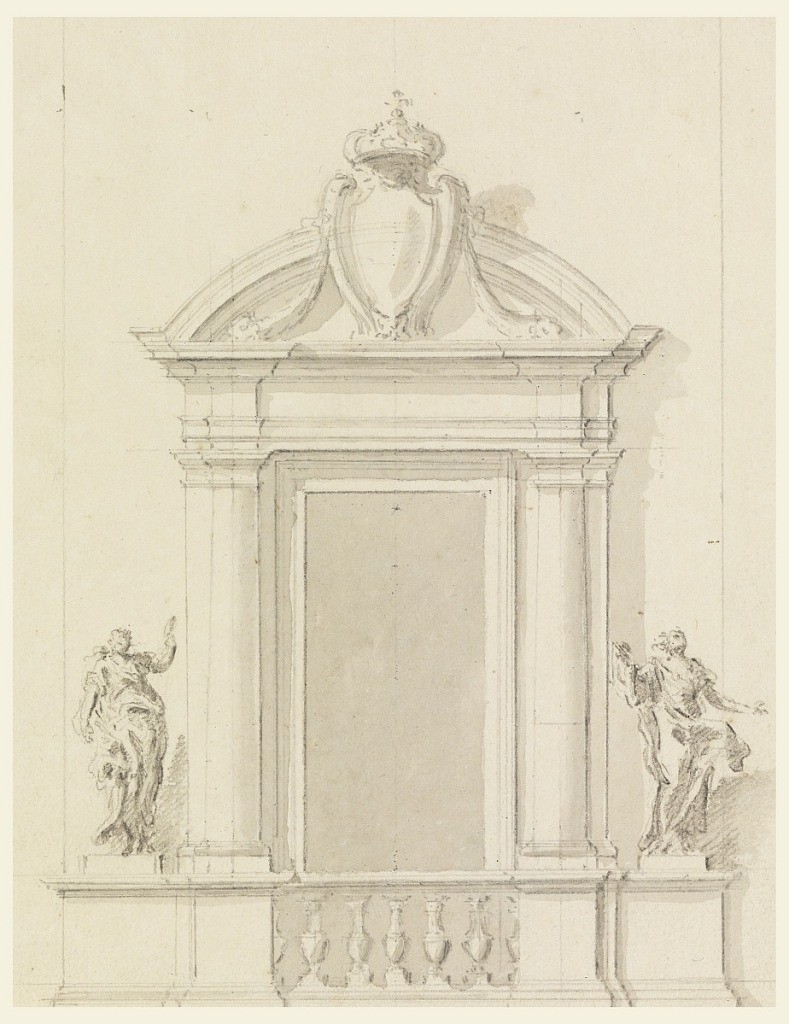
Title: Elevation of a door case for the center of a façade in the main floor
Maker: Filippo Marchionni, Italian, 1732–1805
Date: ca. 1790
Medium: Graphite on laid paper
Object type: Drawing
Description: The door frame is shaped like an aedicule, with a circular pediment. The pedestals of the embedded columns are connected by a balustrade. They are flanked by the pedestals of pilaster strips and of statues. "Prudence" is shown at left, another allegorical figure of a woman at right. A royal escutcheon stands in front of the pediment with garlands hanging from it.